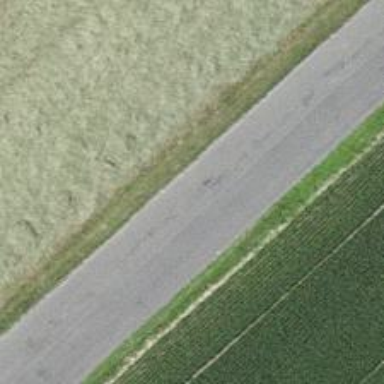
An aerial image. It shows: Tertiary road.